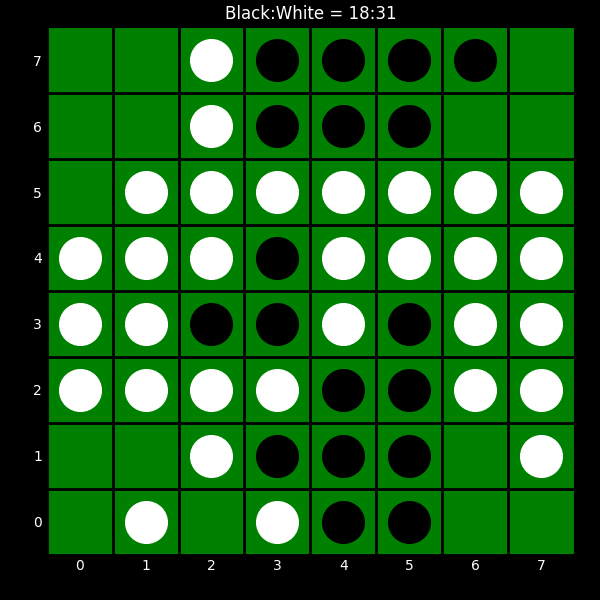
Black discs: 18
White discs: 31